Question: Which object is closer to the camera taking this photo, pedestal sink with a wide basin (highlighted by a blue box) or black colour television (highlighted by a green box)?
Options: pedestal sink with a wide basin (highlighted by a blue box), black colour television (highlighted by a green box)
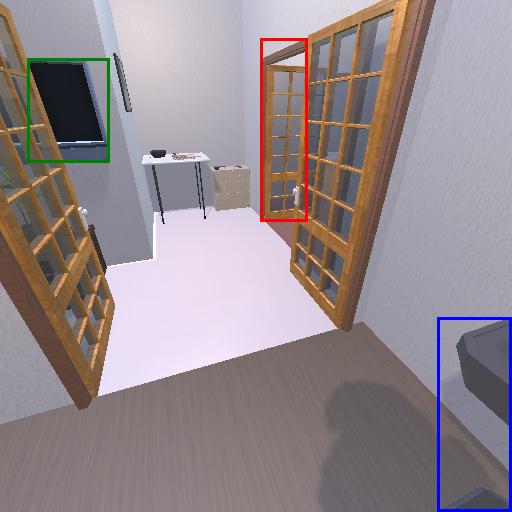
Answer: pedestal sink with a wide basin (highlighted by a blue box)